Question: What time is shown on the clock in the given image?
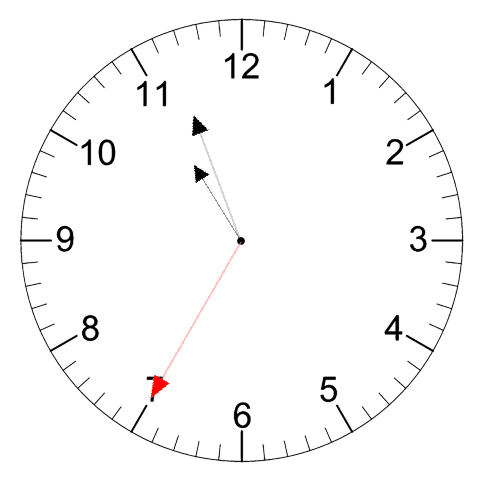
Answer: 10:56:35